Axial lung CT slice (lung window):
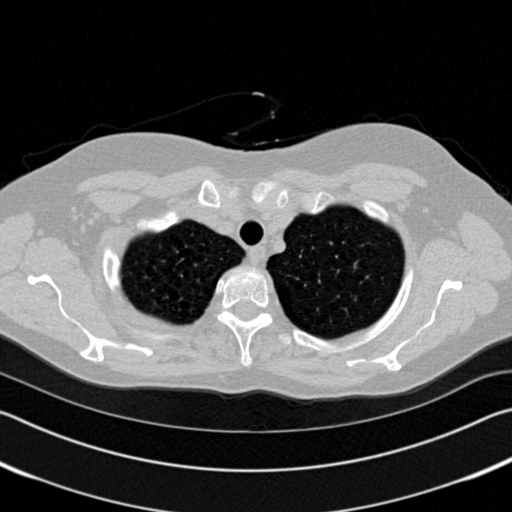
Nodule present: no